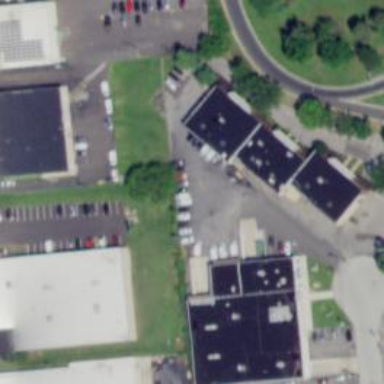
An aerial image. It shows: Commercial building.